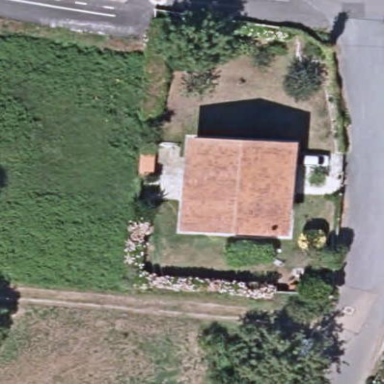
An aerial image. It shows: Simple house.